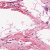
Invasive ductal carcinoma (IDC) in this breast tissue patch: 0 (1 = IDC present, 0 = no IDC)